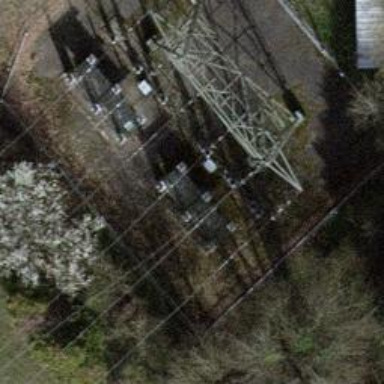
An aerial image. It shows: Insulator used in power systems.